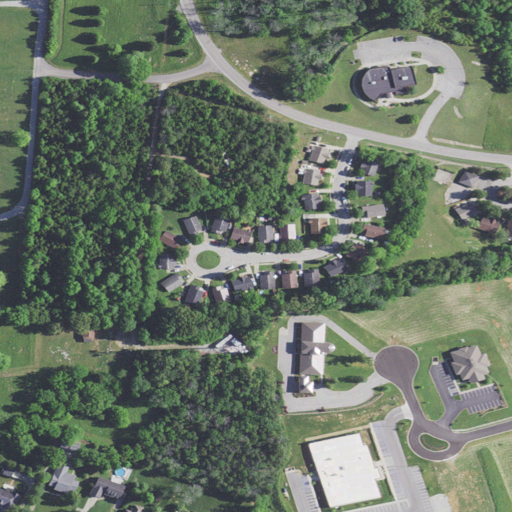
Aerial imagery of mountain in Kentucky named Hale Knob containing low intensity development, medium intensity development, open development, high intensity development, pasture, mixed forest, deciduous forest, evergreen forest, and grassland